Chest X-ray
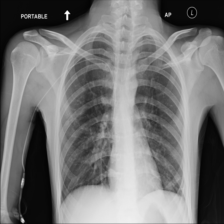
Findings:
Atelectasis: negative
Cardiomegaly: negative
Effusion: negative
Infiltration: negative
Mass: negative
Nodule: positive
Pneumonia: negative
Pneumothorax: negative
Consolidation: negative
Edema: negative
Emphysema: negative
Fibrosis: negative
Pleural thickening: negative
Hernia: negative